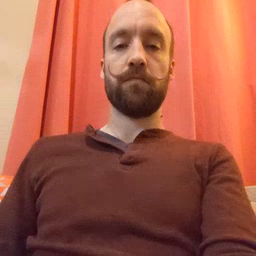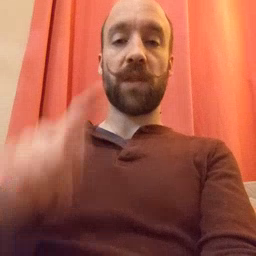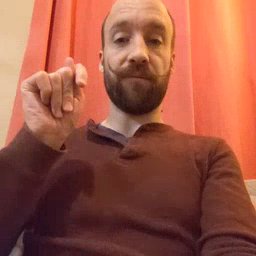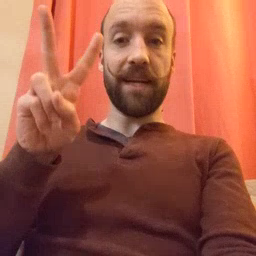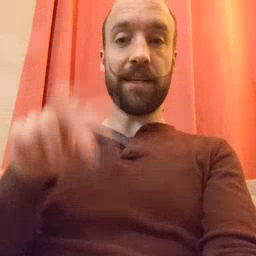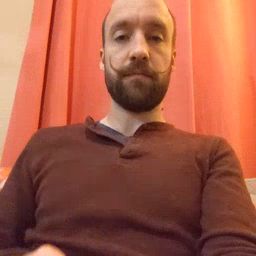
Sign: TV